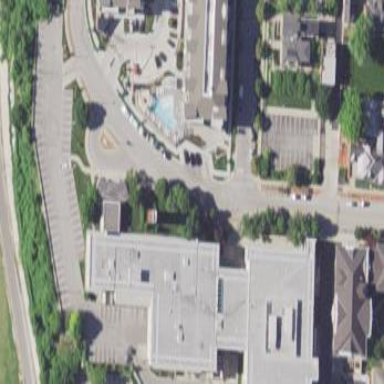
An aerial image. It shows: Building.